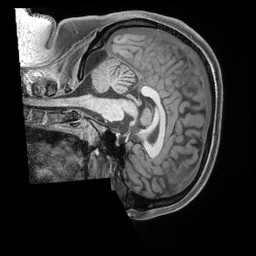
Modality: T1w
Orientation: sagittal
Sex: female
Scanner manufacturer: siemens
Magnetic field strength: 3 T
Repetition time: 2.4 s
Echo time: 0.00222 s